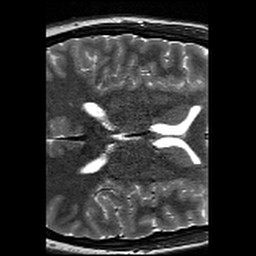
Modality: T2w
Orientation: axial
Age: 18
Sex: female
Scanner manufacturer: siemens
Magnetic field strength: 3 T
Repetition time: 13.15 s
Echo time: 0.082 s